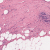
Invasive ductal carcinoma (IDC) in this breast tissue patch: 0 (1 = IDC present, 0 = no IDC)